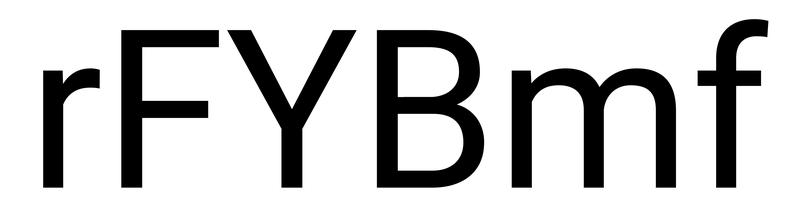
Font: Roboto_Regular